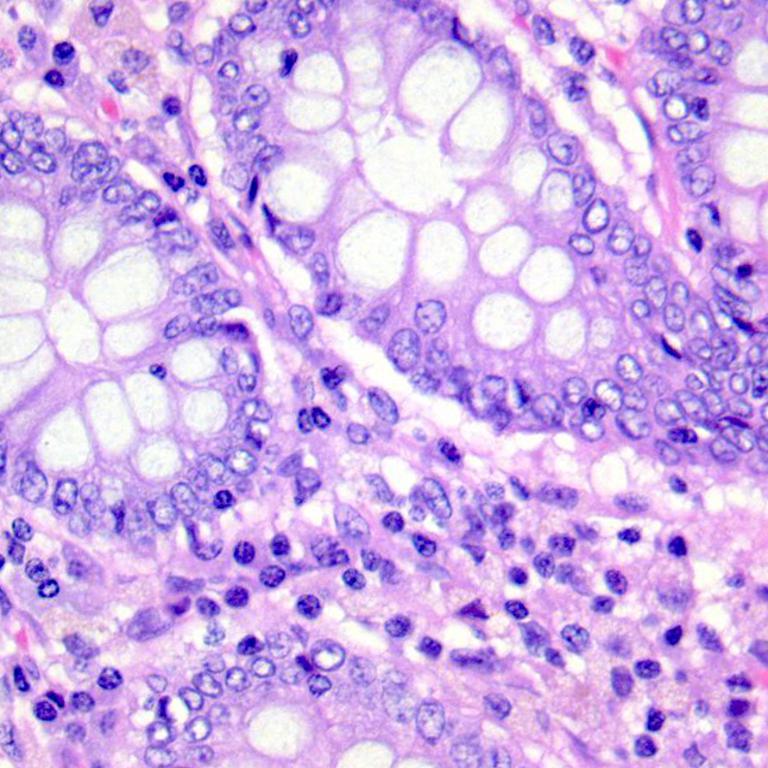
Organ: colon
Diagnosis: benign